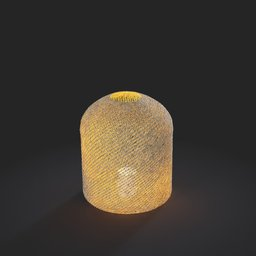
Label: lighting